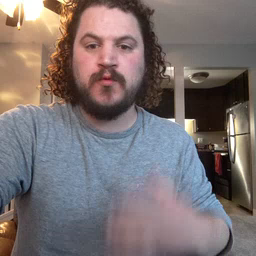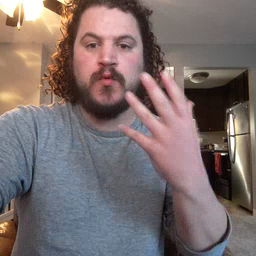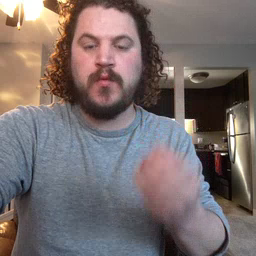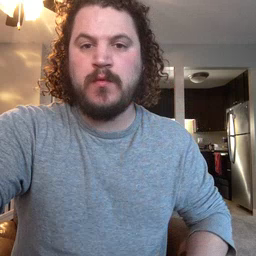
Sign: go